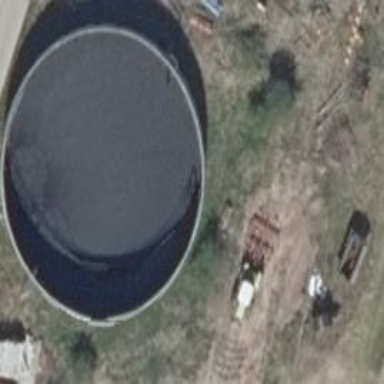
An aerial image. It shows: Slurry tank building.